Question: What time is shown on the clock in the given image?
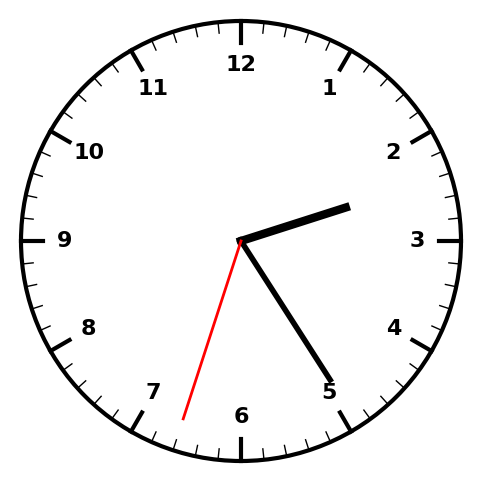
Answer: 02:24:33